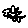
Label: flower